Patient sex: M
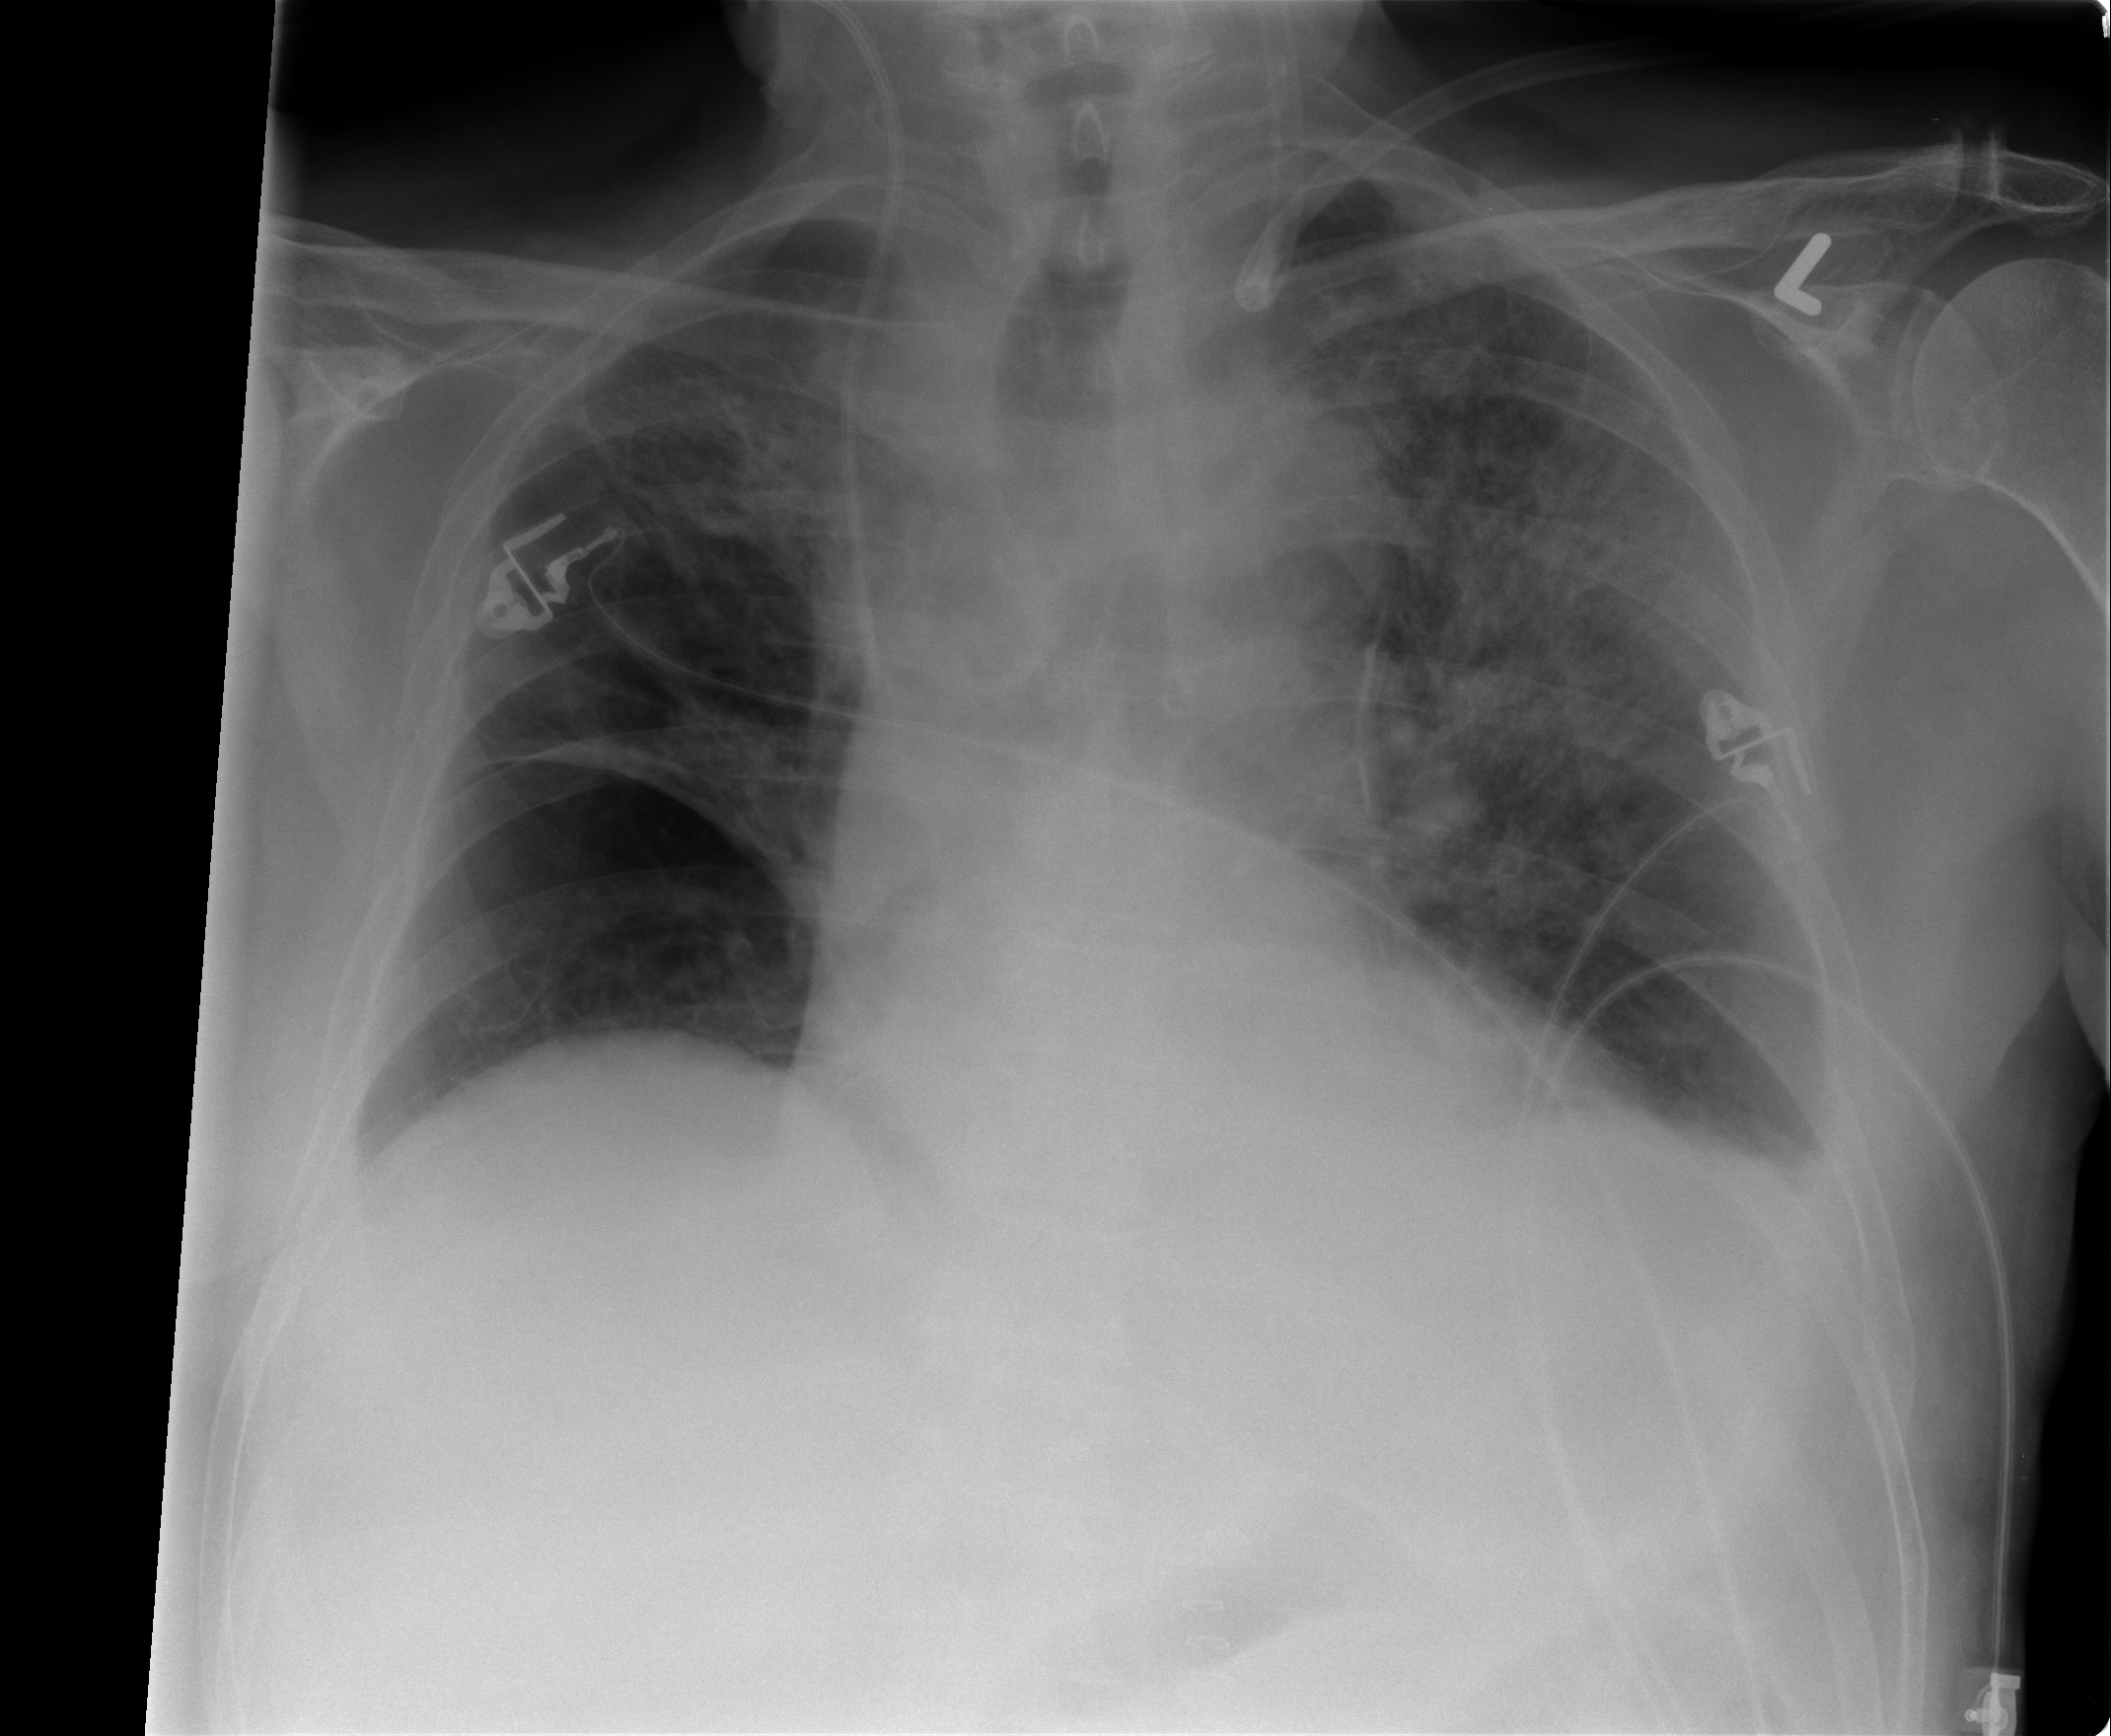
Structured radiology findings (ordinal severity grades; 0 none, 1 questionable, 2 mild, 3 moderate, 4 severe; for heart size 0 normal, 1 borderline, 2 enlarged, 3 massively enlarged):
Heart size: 2
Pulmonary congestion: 1
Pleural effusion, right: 0
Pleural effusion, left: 2
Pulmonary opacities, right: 0
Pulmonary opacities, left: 3
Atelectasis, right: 2
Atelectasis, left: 2